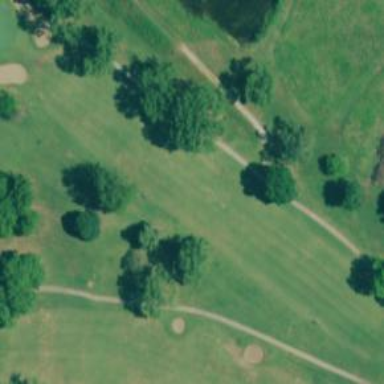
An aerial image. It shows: View of golf hole.